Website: lowes
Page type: billing-address
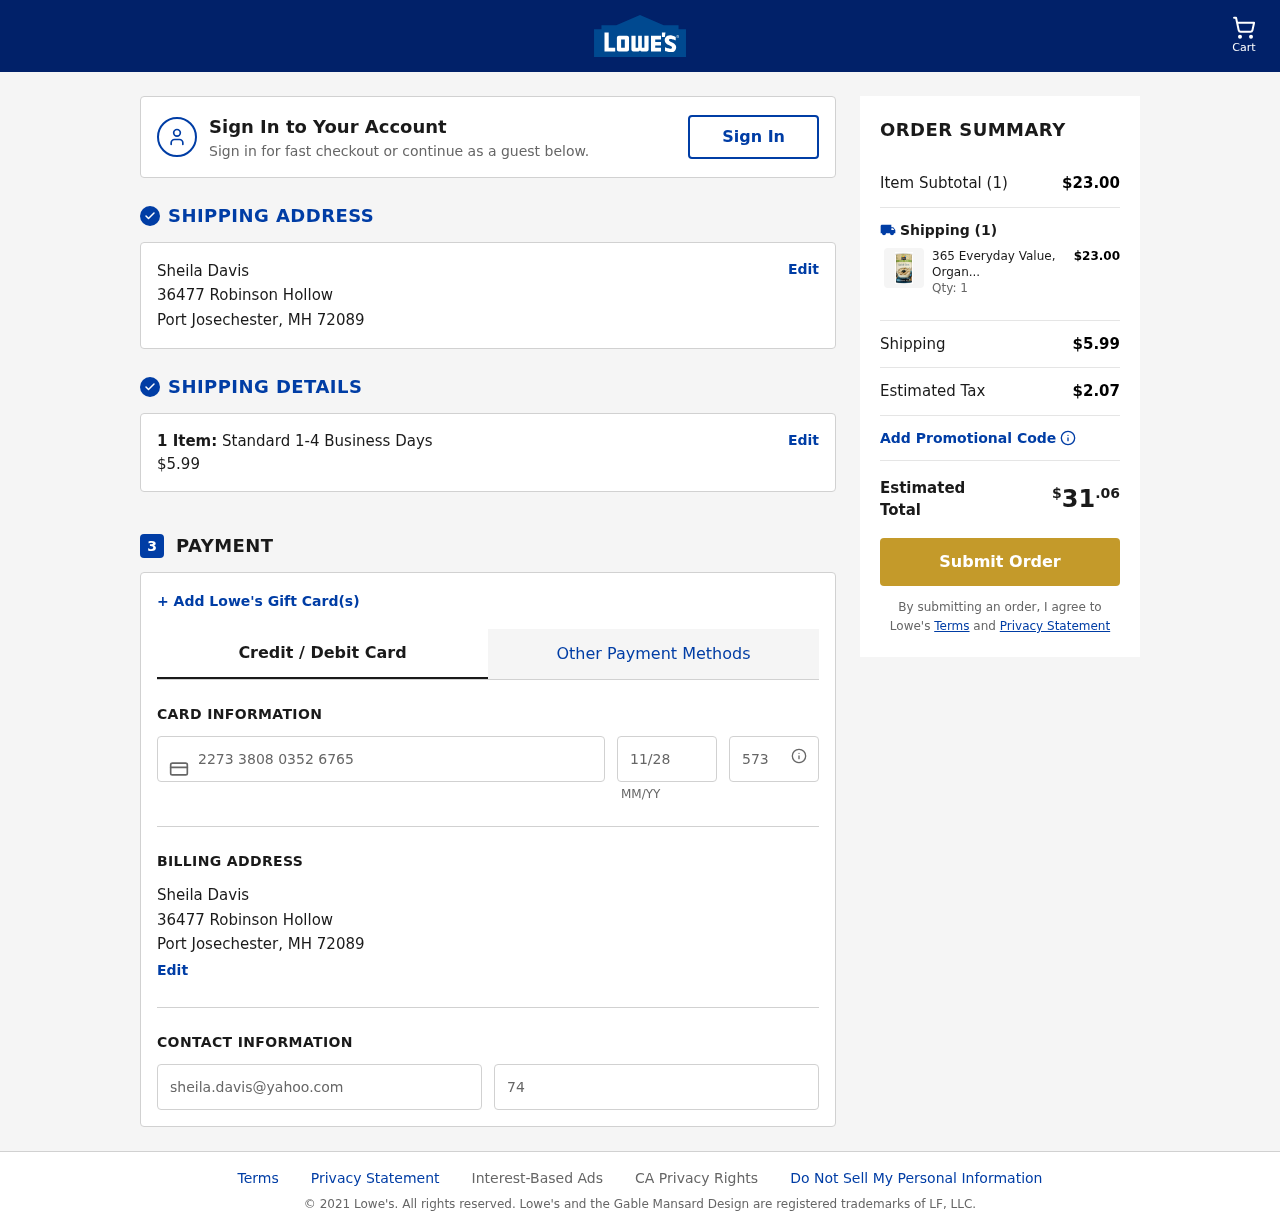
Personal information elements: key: PII_CARD_CVV
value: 573
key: PII_CARD_EXPIRY
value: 11/28
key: PII_CARD_NUMBER
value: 2273 3808 0352 6765
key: PII_CITY
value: Port Josechester
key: PII_EMAIL
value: sheila.davis@yahoo.com
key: PII_FULLNAME
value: Sheila Davis
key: PII_PHONE
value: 7417976201
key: PII_POSTCODE
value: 72089
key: PII_STATE_ABBR
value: MH
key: PII_STREET
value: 36477 Robinson Hollow
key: PII_FULLNAME2
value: Sheila Davis
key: PII_CITY2
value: Port Josechester
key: PII_STATE_ABBR2
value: MH
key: PII_POSTCODE_FULL
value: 72089
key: PII_POSTCODE_NUMERIC
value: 72089
Product elements: key: PRODUCT1_NAME
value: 365 Everyday Value, Organic Quick Oats, 18 oz
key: PRODUCT1_PRICE
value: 23
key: PRODUCT1_QUANTITY
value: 1
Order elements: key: ORDER_NUM_ITEMS
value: Cart
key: ORDER_NUM_ITEMS
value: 1 Item:
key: ORDER_NUM_ITEMS
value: Item Subtotal (1)
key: ORDER_SHIPPING_COST
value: $5.99
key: ORDER_SUBTOTAL
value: $23.00
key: ORDER_TAX
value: $2.07
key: ORDER_TOTAL
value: $31.06